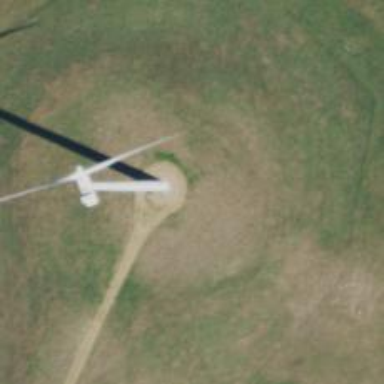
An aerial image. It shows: Wind turbine generator that utilizes wind as its source for generating electricity. It is of the horizontal axis type.